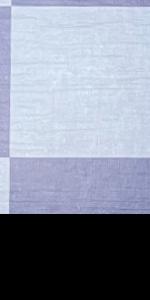
Label: Empty